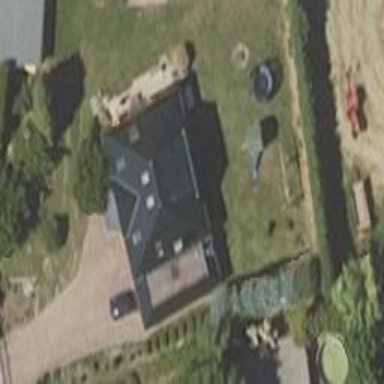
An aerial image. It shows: Simple and straightforward house.